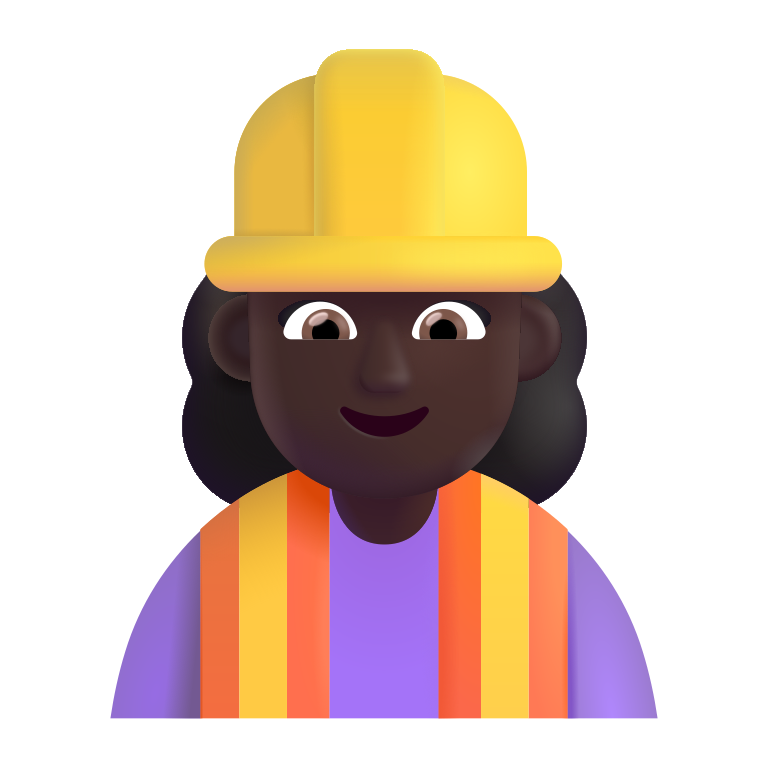
woman construction worker color dark